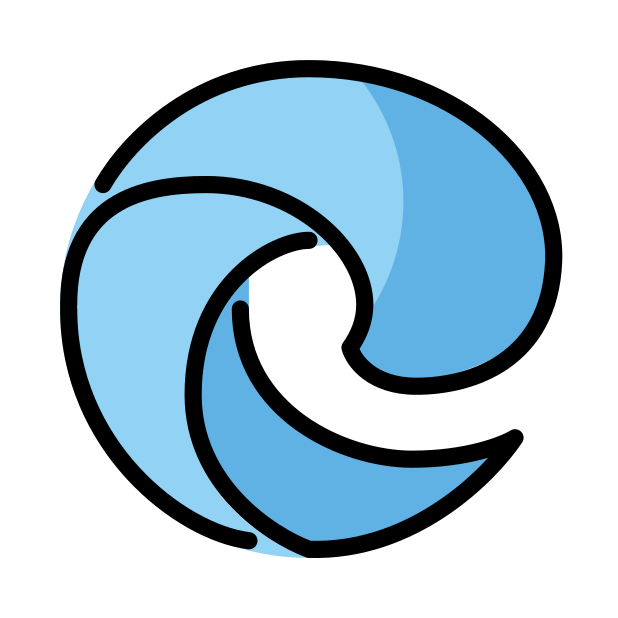
Edge